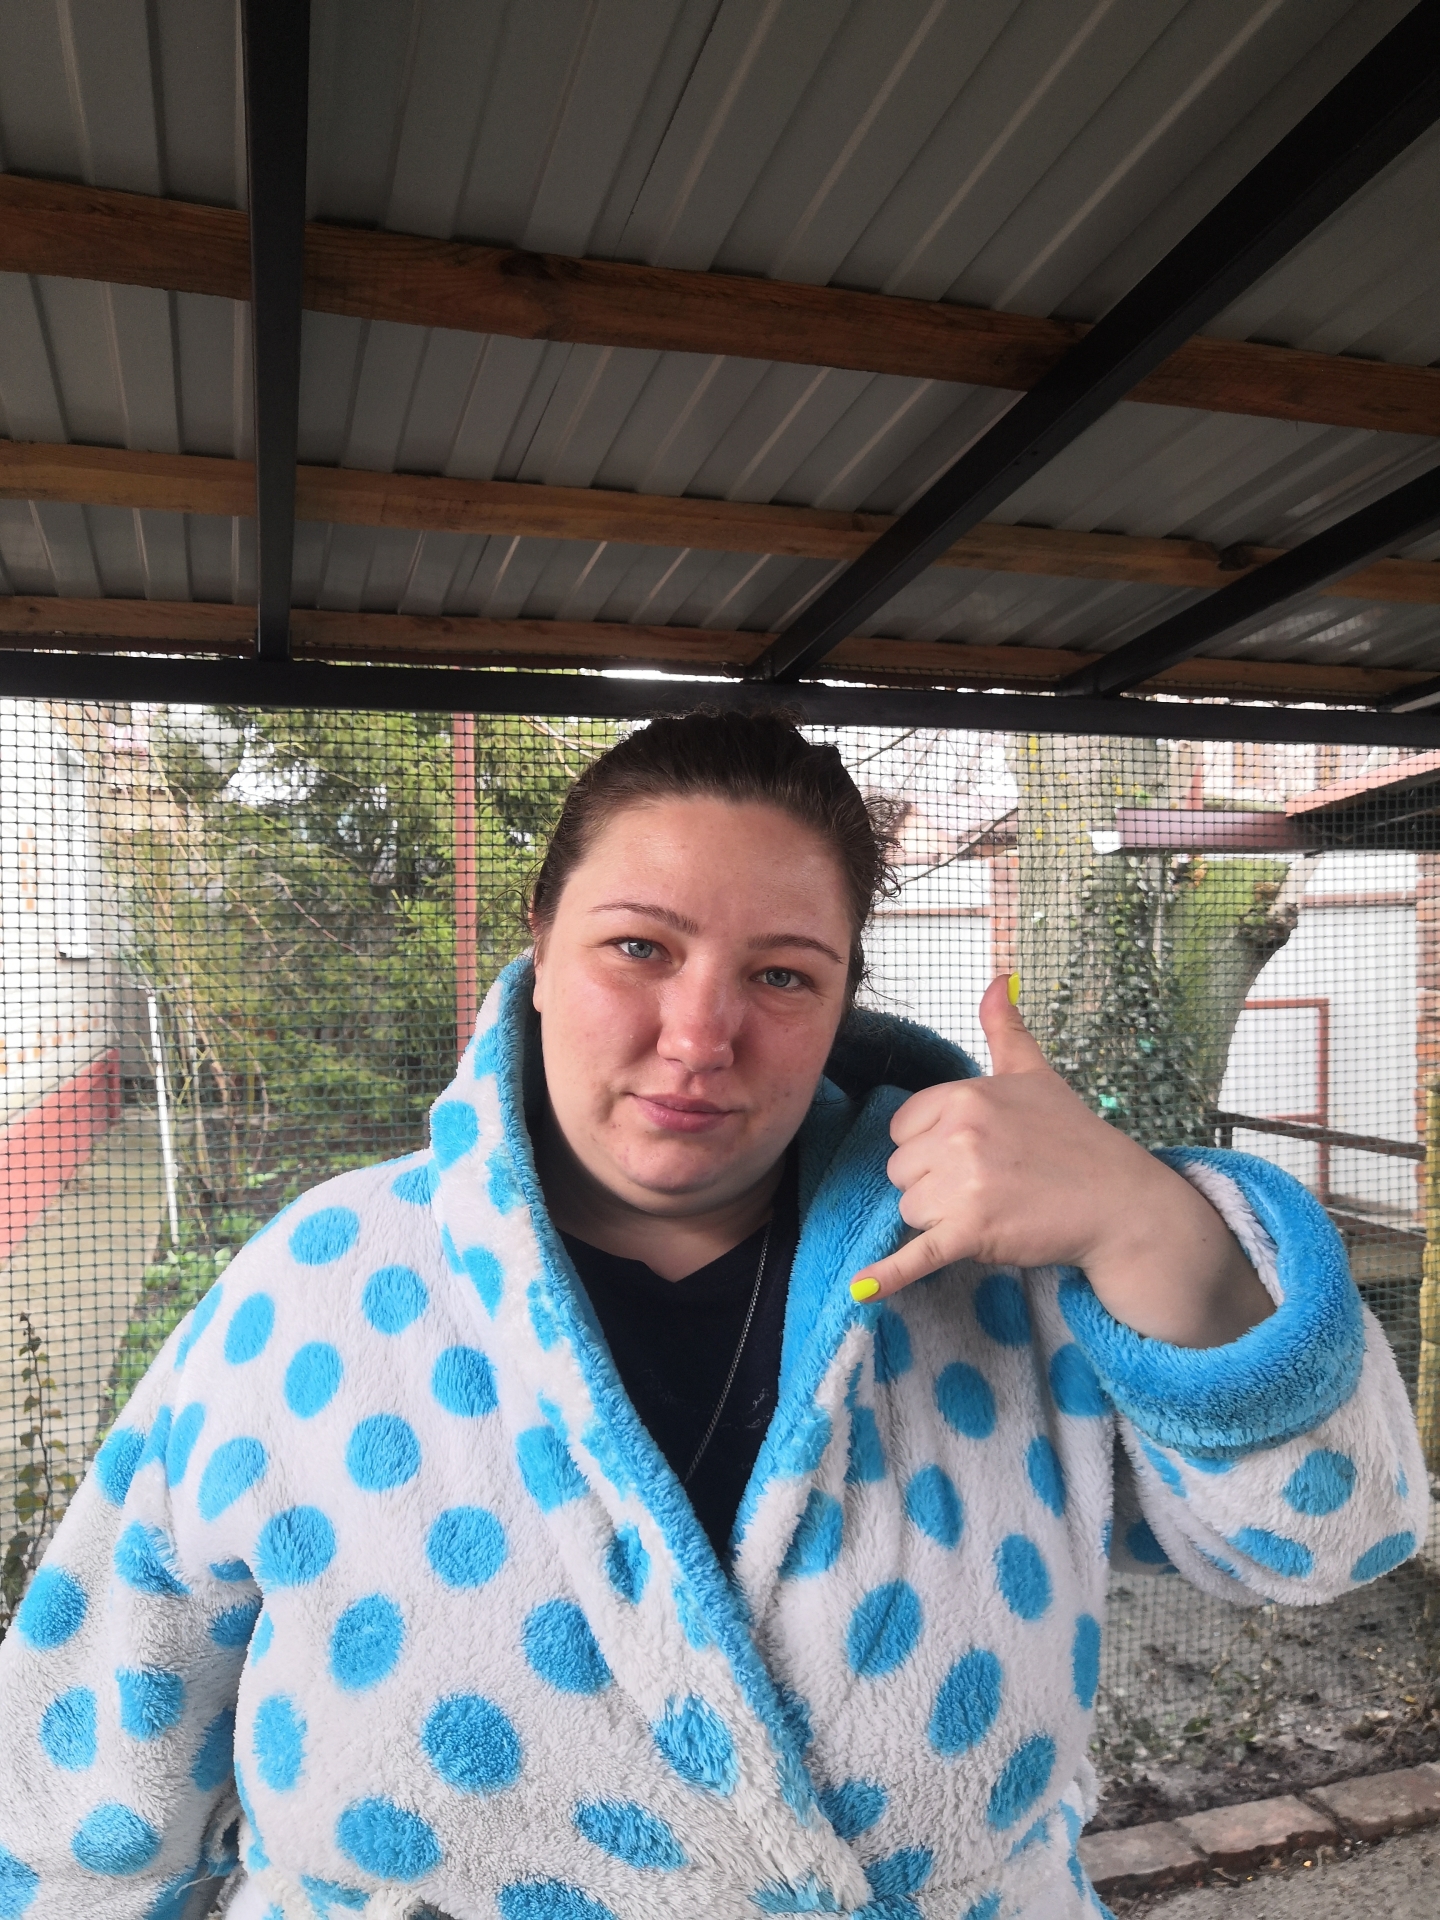
Label: clear